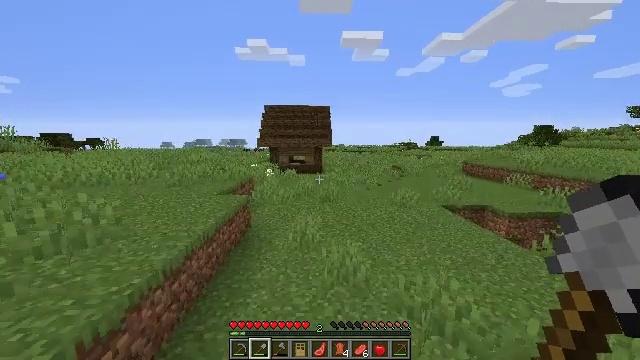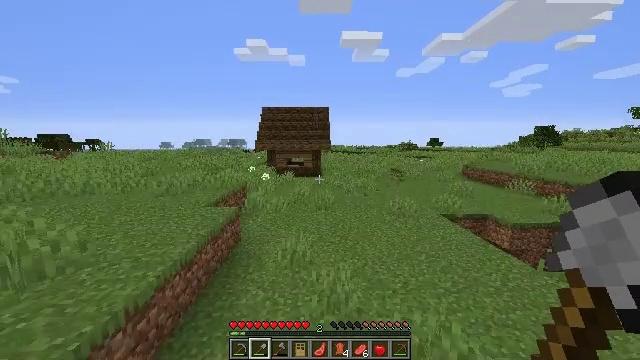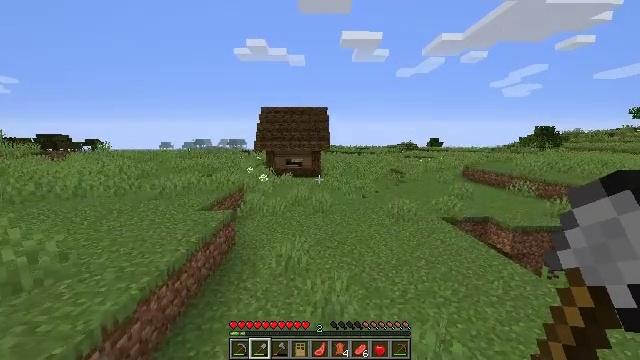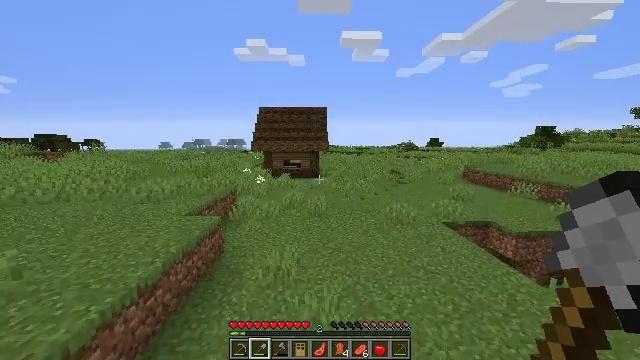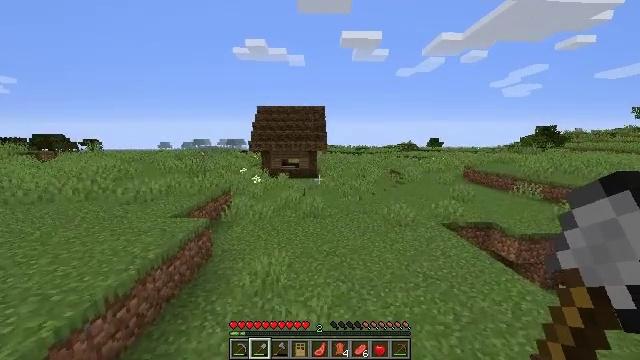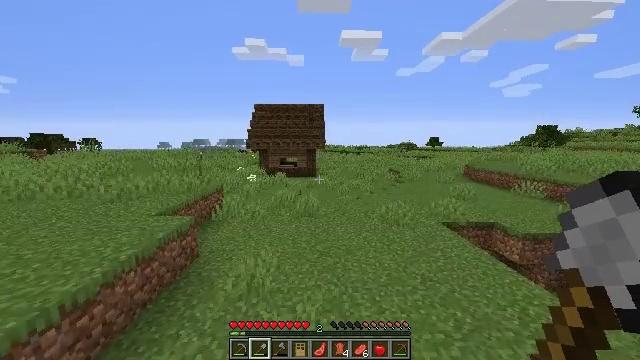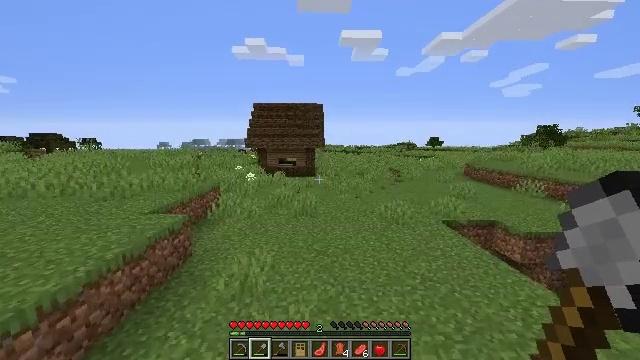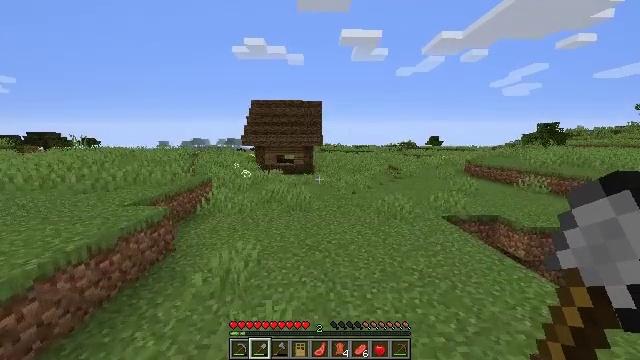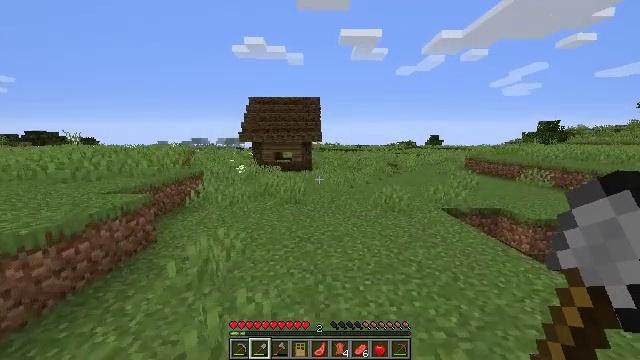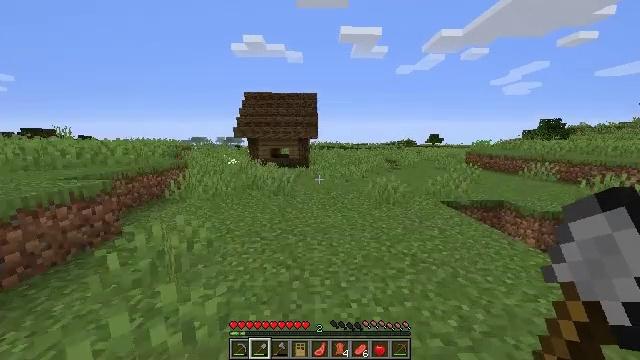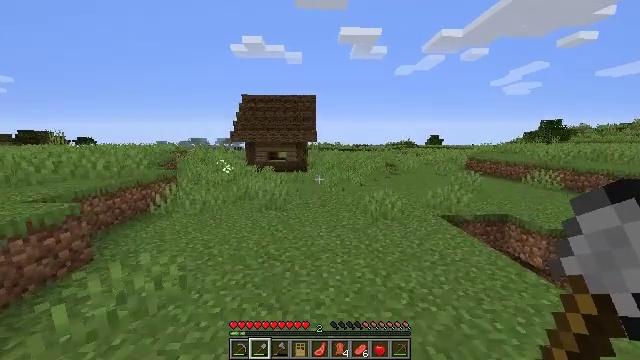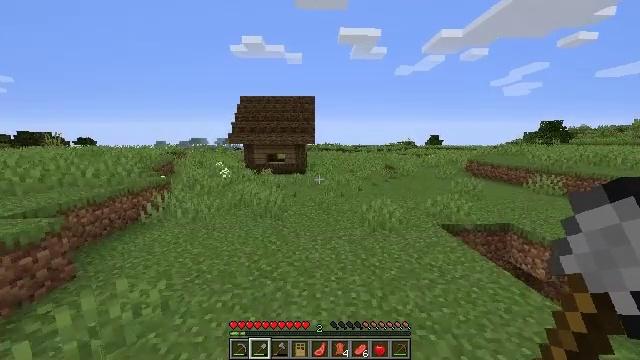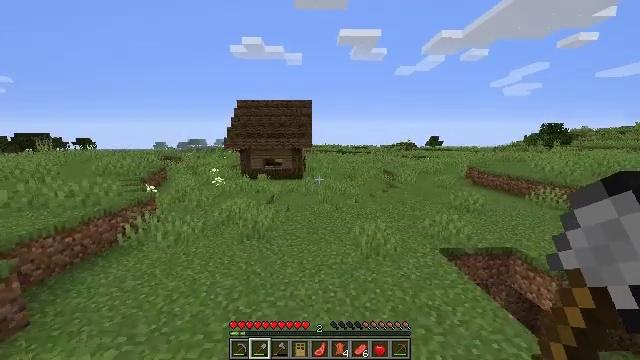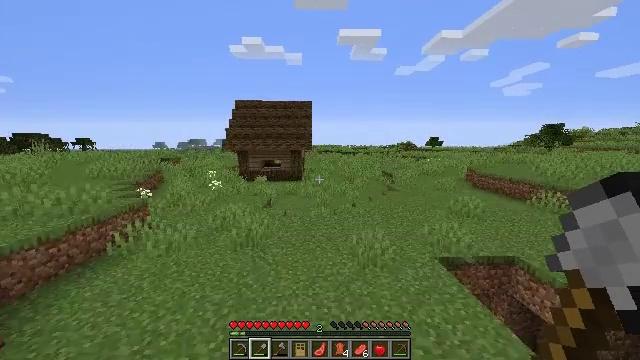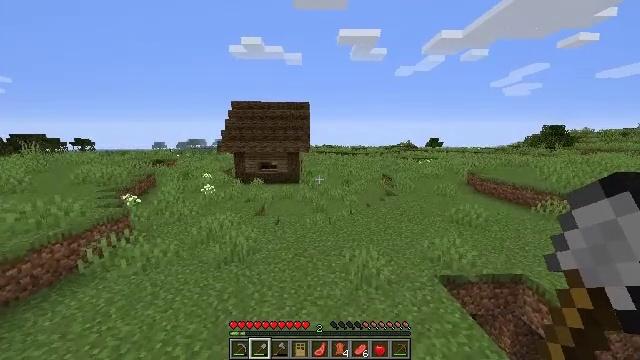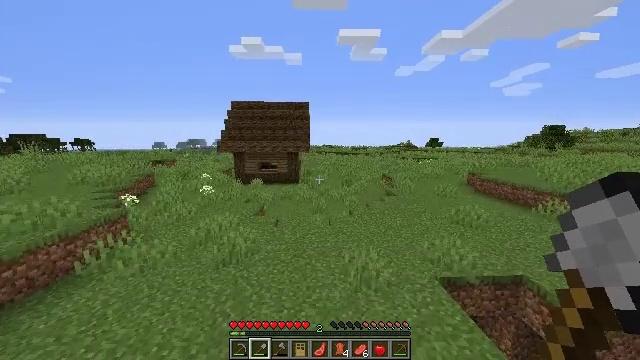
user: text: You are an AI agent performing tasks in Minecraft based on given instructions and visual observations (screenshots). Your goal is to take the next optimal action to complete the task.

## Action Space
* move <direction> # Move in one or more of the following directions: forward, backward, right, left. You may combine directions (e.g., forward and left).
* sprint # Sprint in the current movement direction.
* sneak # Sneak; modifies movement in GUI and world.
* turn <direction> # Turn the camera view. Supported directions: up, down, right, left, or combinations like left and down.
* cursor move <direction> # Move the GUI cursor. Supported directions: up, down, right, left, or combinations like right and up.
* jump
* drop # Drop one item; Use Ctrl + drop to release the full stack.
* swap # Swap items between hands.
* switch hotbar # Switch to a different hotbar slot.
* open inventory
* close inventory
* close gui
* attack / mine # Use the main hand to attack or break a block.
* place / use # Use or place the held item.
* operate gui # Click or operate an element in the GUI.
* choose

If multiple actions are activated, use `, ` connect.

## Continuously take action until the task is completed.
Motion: motion action
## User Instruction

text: craft item air
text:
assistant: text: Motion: move forward and move right, jump
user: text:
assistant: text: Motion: move forward and move right, jump
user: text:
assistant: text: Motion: move forward and move right, jump
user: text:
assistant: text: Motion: move forward and move right, jump
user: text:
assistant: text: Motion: move forward and move right, jump
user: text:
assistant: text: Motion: move forward and move right, jump
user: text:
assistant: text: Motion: move forward and move right, jump
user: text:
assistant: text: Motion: move forward and move right, jump
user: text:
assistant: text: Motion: move forward and move right, jump
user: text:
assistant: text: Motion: move forward and move right, jump
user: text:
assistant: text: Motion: move forward and move right, jump
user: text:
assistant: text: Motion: move forward and move right, jump
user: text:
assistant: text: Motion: move forward, jump
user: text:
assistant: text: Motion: move forward, jump
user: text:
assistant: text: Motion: move forward, jump
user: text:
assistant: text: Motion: move forward, jump
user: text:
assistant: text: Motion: move forward, jump
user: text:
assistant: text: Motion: move forward, jump
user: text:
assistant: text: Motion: move forward, jump
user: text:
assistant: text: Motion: move forward, jump
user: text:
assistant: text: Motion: move forward, jump
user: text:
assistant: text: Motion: move forward, jump
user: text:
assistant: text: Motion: move forward, jump
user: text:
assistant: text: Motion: move forward, jump
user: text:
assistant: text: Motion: move forward, jump
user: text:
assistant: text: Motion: move forward, jump
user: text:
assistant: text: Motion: move forward, jump
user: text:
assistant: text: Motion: move forward, jump
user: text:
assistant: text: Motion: move forward, jump
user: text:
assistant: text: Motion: move forward, jump